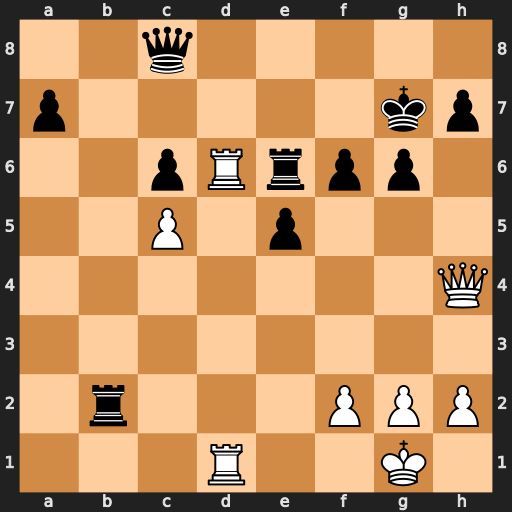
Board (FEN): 2q5/p5kp/2pRrpp1/2P1p3/7Q/8/1r3PPP/3R2K1
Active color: w
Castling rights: -
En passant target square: -
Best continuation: Rd7+ Qxd7 Rxd7+